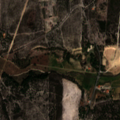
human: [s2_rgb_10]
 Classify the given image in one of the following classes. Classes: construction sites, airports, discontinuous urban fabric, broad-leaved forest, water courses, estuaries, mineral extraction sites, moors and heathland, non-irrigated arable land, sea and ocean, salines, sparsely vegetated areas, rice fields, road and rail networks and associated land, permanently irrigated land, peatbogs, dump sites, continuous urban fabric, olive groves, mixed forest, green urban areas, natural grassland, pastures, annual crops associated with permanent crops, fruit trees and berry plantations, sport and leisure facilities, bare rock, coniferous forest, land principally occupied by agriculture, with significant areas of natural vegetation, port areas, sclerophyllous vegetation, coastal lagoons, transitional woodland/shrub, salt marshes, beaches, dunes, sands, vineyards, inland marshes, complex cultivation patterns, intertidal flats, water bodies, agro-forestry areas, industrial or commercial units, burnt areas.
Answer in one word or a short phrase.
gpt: complex cultivation patterns, transitional woodland/shrub